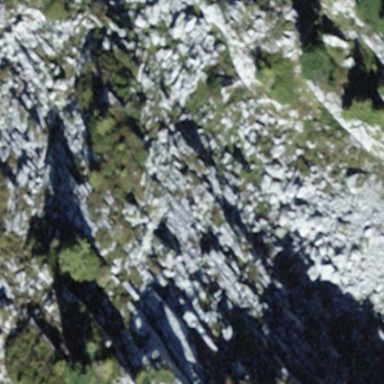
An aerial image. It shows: Landscape of bare rock.